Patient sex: F
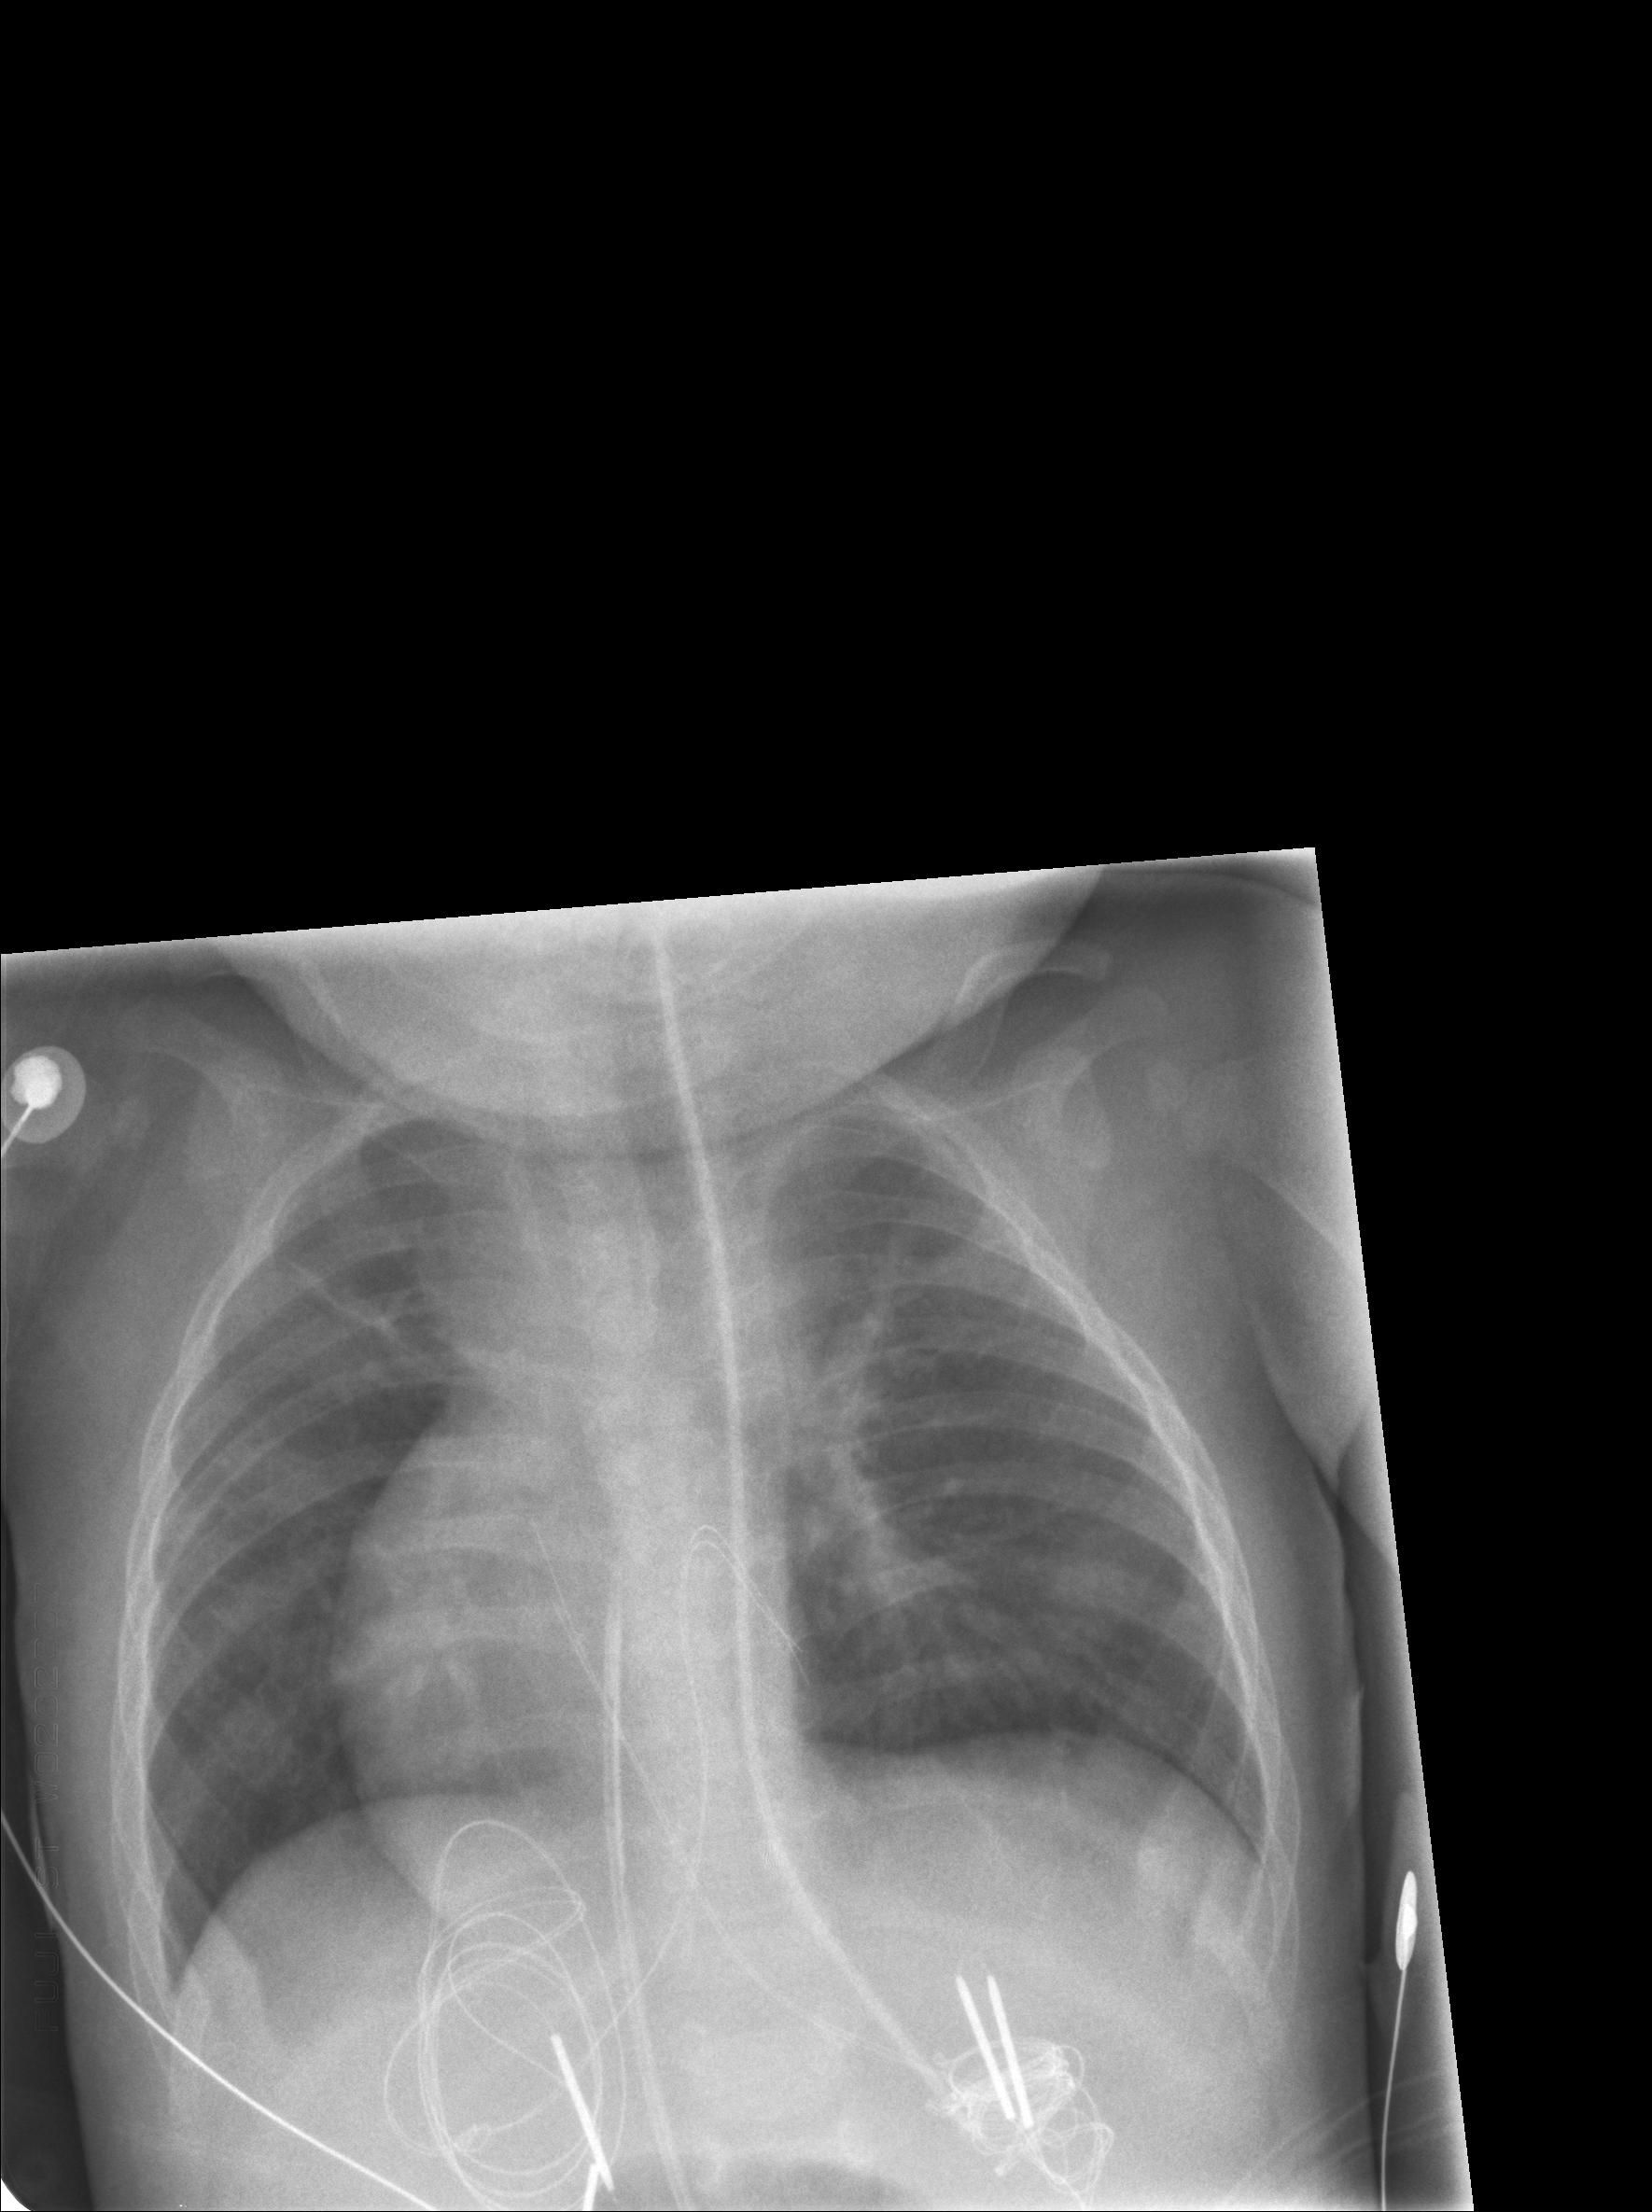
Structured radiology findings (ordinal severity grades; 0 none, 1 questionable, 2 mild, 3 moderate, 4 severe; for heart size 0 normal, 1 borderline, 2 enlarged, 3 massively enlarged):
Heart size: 0
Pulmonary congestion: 0
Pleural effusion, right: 0
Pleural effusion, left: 0
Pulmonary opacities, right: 0
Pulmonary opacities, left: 2
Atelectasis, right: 0
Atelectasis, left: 2